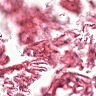
Metastatic tissue present: no